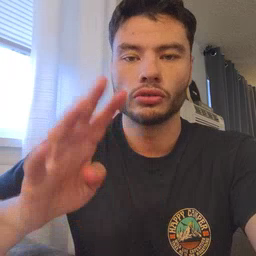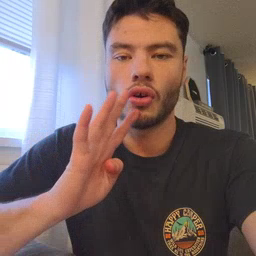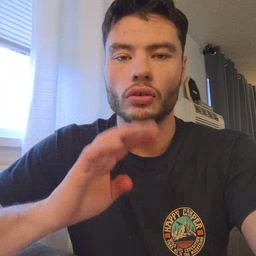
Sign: talk